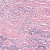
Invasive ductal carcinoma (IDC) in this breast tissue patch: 1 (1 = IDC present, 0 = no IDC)